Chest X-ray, AP view. Patient: 47 years old, sex M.
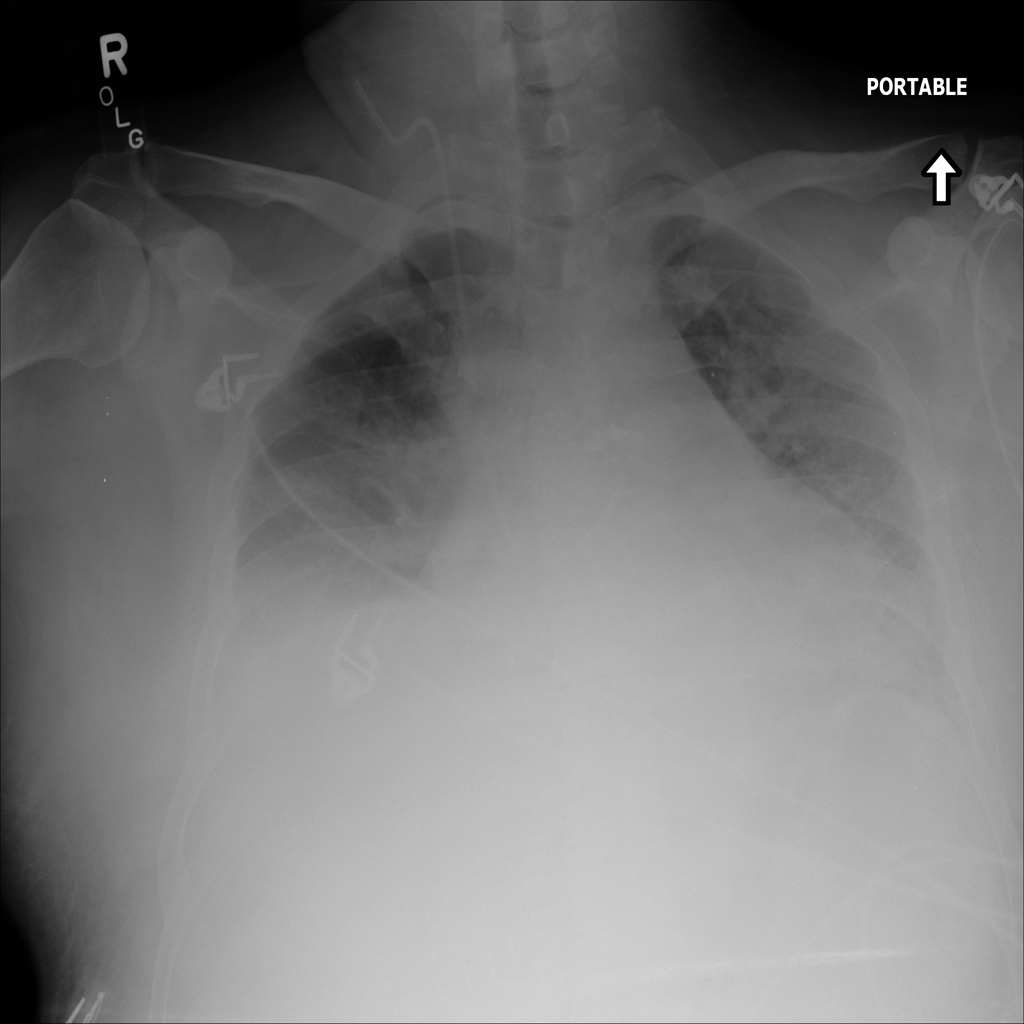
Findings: Atelectasis, Effusion